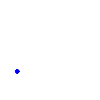
Particle: pion